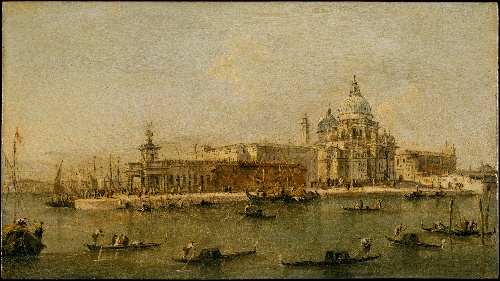
Title: Venice: The Dogana and Santa Maria della Salute
Artist: Francesco Guardi
Artist bio: Italian, Venice 1712–1793 Venice
Object type: Painting
Classification: Paintings
Medium: Oil on wood
Dimensions: 7 1/8 x 12 5/8in. (18.1 x 32.1cm)
Department: European Paintings
Credit line: The Jack and Belle Linsky Collection, 1982
Accession year: 1982
Repository: Metropolitan Museum of Art, New York, NY
Tags: Buildings|Boats|Canals|Venice